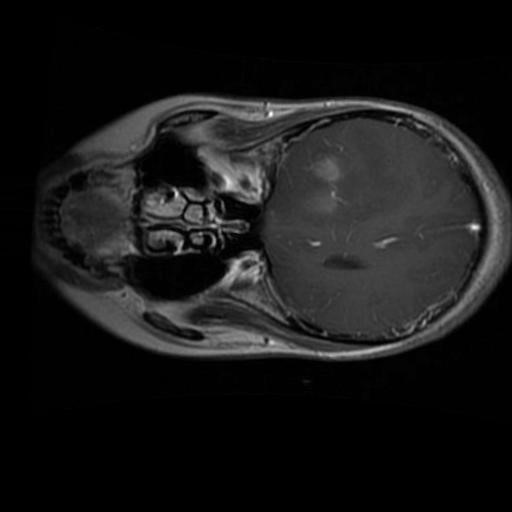
Label: brain_glioma